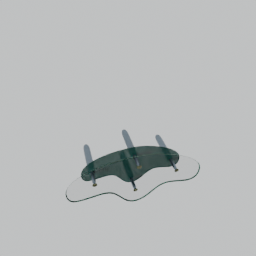
Label: furniture